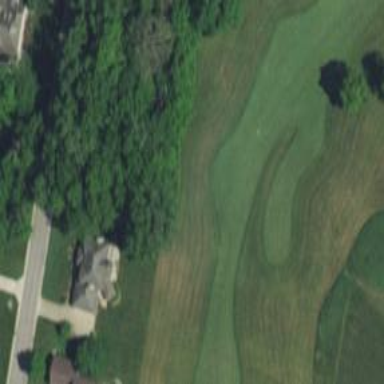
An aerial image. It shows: Golf hole.